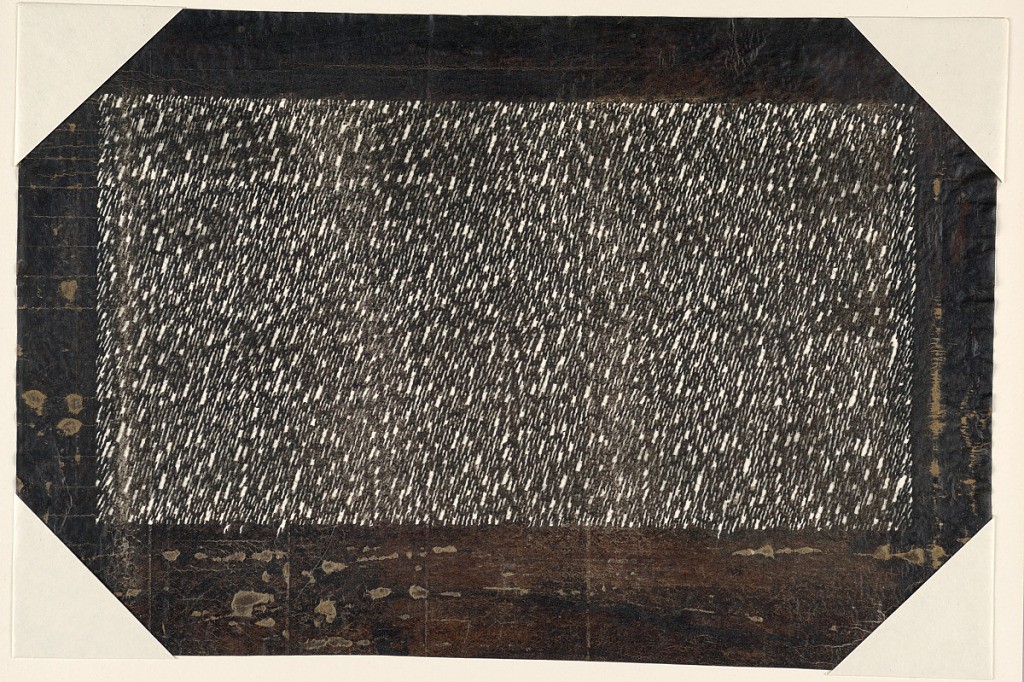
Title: Rain Motif
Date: late 18th - early 19th century
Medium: Mulberry paper (kozo washi) treated with fermented persimmon tannin (kakishibu)
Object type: Katagami
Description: This motif depicts a rainstorm using tiny organic forms. The border of the stencil is worn away and is not in great condition.